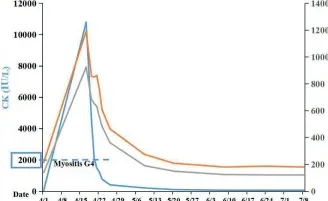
Myositis: the level of serum creatase was used to monitor immune related myositis after immunotherapy.
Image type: chart (chart)